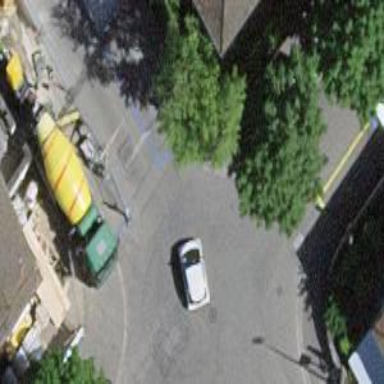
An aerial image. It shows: Unmarked road crossing.